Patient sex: M
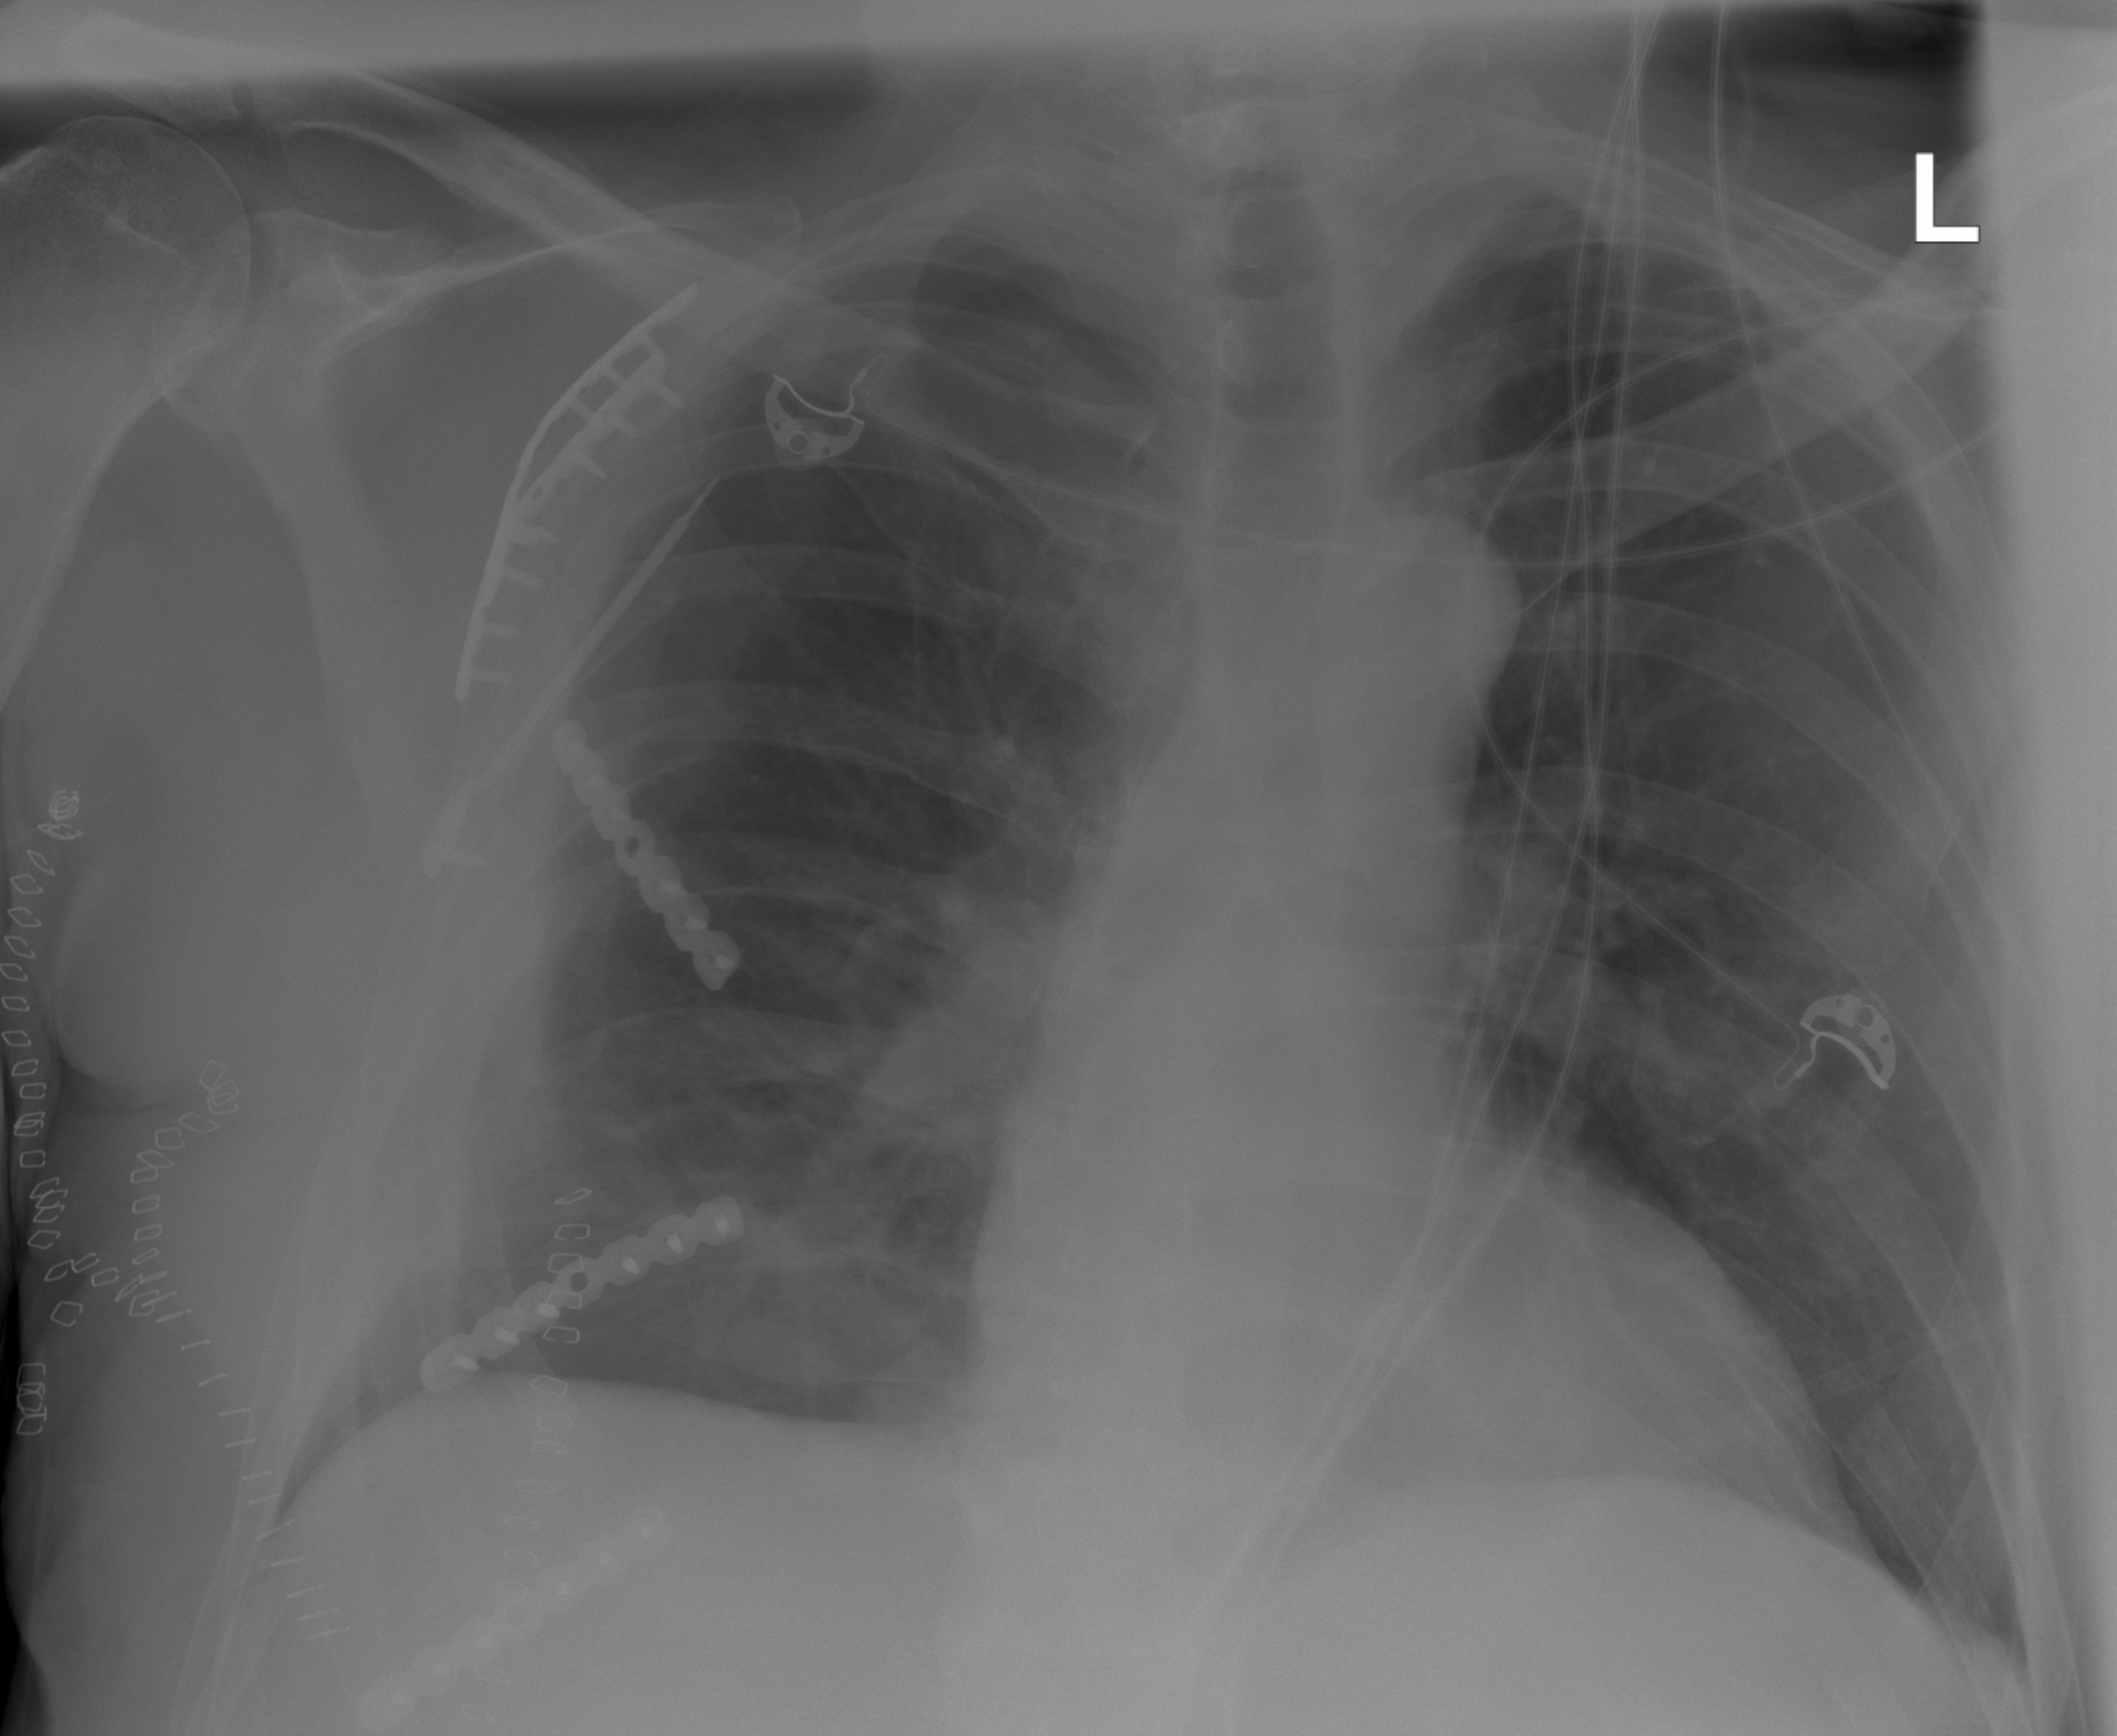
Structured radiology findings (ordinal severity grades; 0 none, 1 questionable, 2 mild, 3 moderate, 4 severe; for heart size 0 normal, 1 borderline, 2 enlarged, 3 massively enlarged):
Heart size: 1
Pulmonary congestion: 0
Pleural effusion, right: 2
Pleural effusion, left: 0
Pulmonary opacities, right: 0
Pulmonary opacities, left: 0
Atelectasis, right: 2
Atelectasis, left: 0